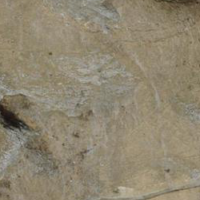
EUNIS habitat code: 23
Species observed at this site:
Aporia crataegi
Colias hyale